Question: I have an ImageView(see image below), which is clickable. When the user clicks on the ImageView, he gets redirected to website. This is all running fine.
My question is, how to let user know, he can click the image, how to make this feature visible?
I can add text under the image, but thats not, what i want. I would like some small icon or window(like dialog), which can be closed.
Thanks!

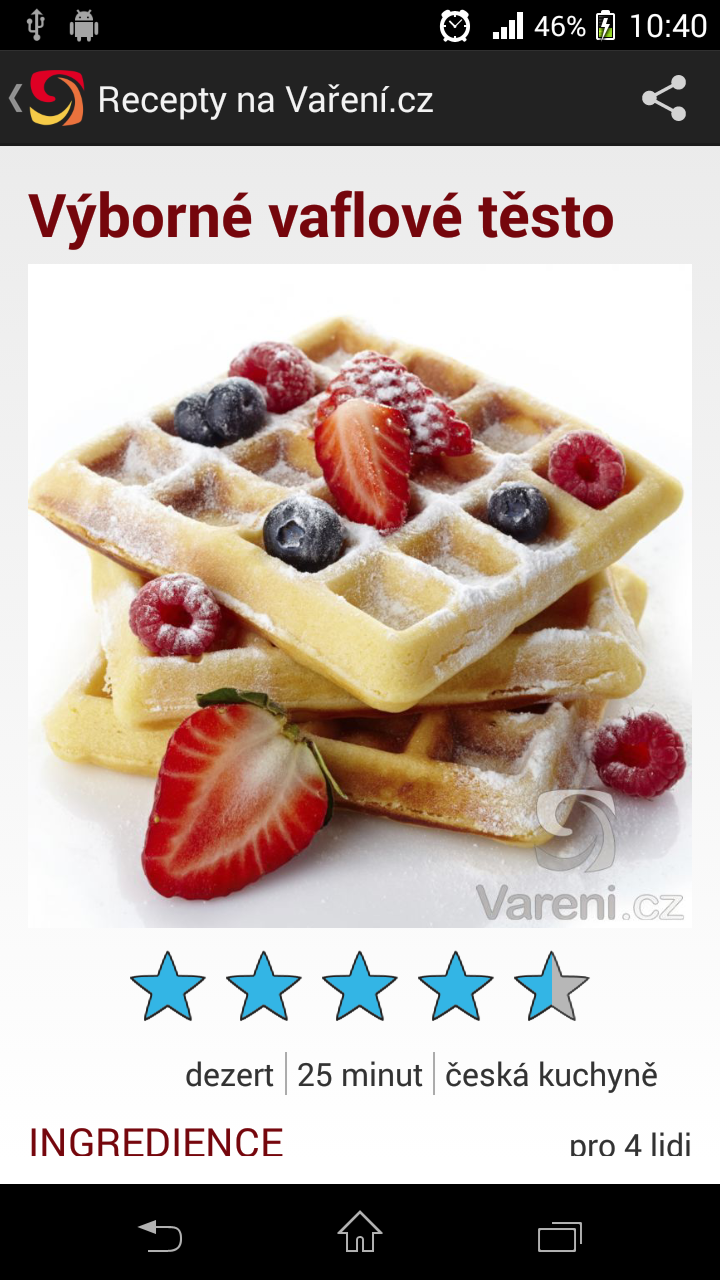
Answer: So I searched and found <URL>. This is @kgandroid suggested.
I add a little bit of code:
'''
private FrameLayout mFrame;
@Override
protected void onCreate(Bundle savedInstanceState) {
super.onCreate(savedInstanceState);
mFrame = new FrameLayout(this);
mFrame.addView(LayoutInflater.from(getBaseContext()).inflate(R.layout.activity_single_list_view, null));
setContentView(mFrame);
SharedPreferences settings = getSharedPreferences(PREFS_NAME, 0);
boolean overlayShown = settings.getBoolean("overlayShown", false);
if(!overlayShown){
setupHelpOverlay();
}
...
}
private void setupHelpOverlay(){
final View tutView = LayoutInflater.from(getBaseContext()).inflate(R.layout.activity_detail_overlay, null);
if(mFrame != null){
mFrame.addView(tutView);
}
// We need an Editor object to make preference changes.
// All objects are from android.context.Context
SharedPreferences settings = getSharedPreferences(PREFS_NAME, 0);
SharedPreferences.Editor editor = settings.edit();
editor.putBoolean("overlayShown", true);
// Commit the edits!
editor.commit();
Button btnDismiss = (Button) tutView.findViewById(R.id.button_overlay);
btnDismiss.setOnClickListener(new View.OnClickListener() {
@Override
public void onClick(View v){
mFrame.removeView(tutView);
}
});
}
'''
And the activity_deatil_overlay.xml:
'''
<?xml version="1.0" encoding="utf-8"?>
<RelativeLayout xmlns:android="http://schemas.android.com/apk/res/android"
android:layout_width="match_parent"
android:layout_height="match_parent"
android:background="@color/transparent_gray" >
<TextView
android:id="@+id/textView2"
android:layout_width="wrap_content"
android:layout_height="wrap_content"
android:layout_above="@+id/textView1"
android:layout_centerHorizontal="true"
android:textSize="20sp"
android:gravity="center"
android:textColor="@color/white"
android:text="@string/overlay_text"
android:paddingBottom="10dp" />
<View
android:id="@+id/textView1"
android:layout_width="1dp"
android:layout_height="1dp"
android:layout_centerHorizontal="true"
android:layout_centerVertical="true" />
<Button
android:id="@+id/button_overlay"
android:layout_width="wrap_content"
android:layout_height="wrap_content"
android:layout_below="@+id/textView1"
android:layout_centerHorizontal="true"
android:text="@string/overlay_button"
android:textColor="@color/white"
android:paddingTop="10dp" />
</RelativeLayout>
'''
On the first start, it shows help overlay.